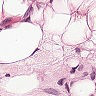
Metastatic tissue present: yes